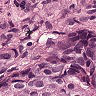
Metastatic tissue present: yes